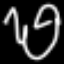
Label: squiggle